Question: I have Sitecore 6.6 installed in the server.I am getting the below error while installing the update package for Sitecore 7.0 rev.130424. Has anybody else faced this issue?
I get this error everytime i reach Processing 1936 of 2056 stage.

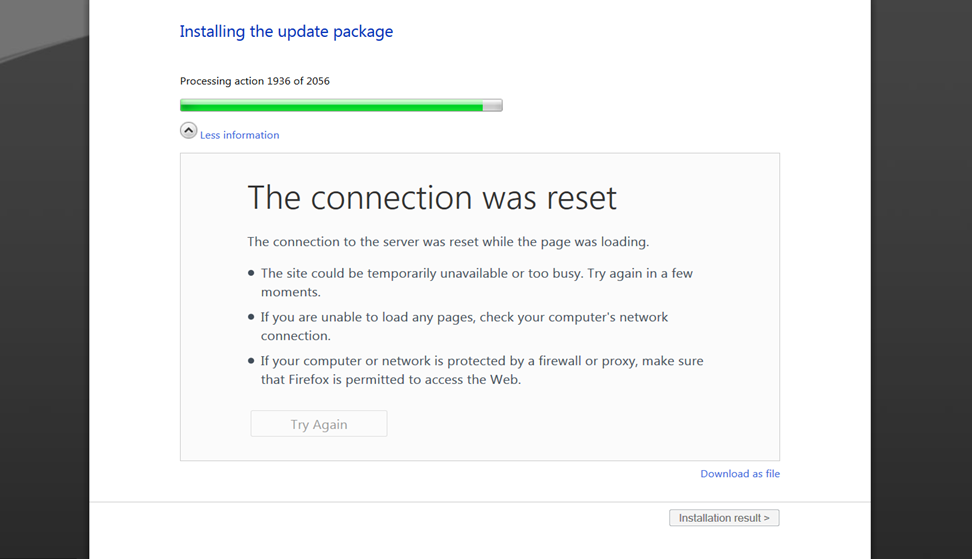
Answer: We solved this issue. There were two things that we were doing wrongly.
1. Sitecore update installation wizard had some issue with Mozilla Firefox. The frame in the picture that says 'The connection was reset' is an iframe that keeps getting updated with the actions that were performed. If it does not get updated for a while then Firefox closes the connection. So the solution is to use a supported version of Internet Explorer.
2. The reason why it was stuck at process 1936 and not updating the iframe content was because sitecore was trying to update some files and it did not had privileges required to update it. So the solution is to give IIS worker process access to data and website folders. To do that select website folder -> right click -> properties -> security tab -> Edit -> Add -> Type IIS_WPG -> Check names -> Ok -> Then give full control to the IIS_WPG user -> Ok. Do the same to data folder and restart the installation.